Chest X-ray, AP view. Patient: 58 years old, sex F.
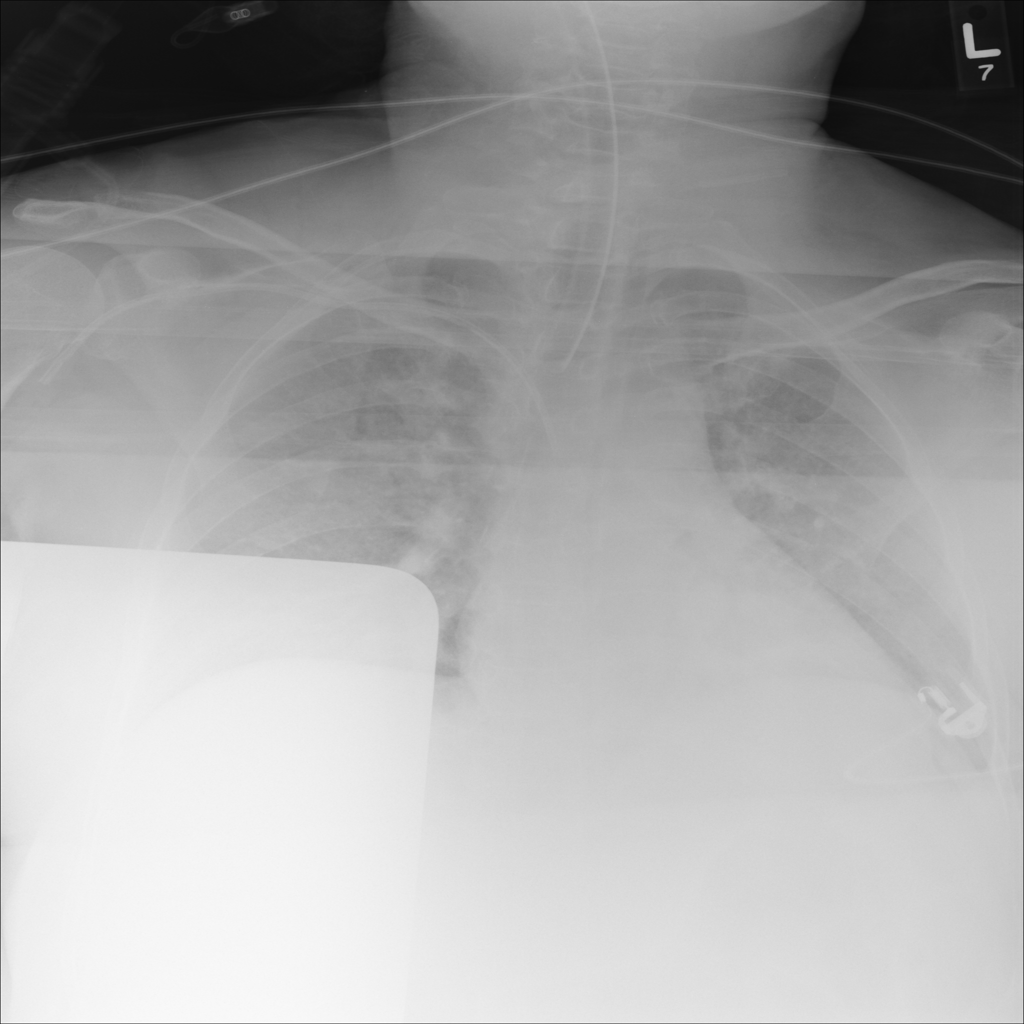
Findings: No Finding